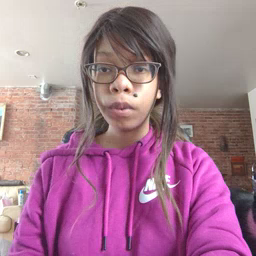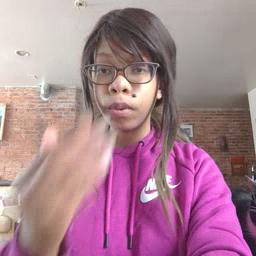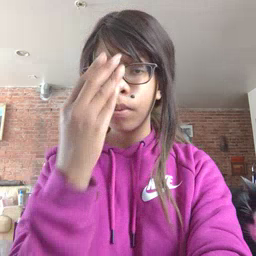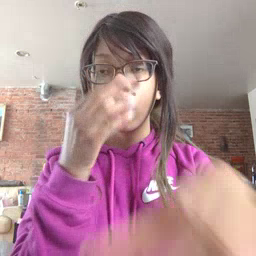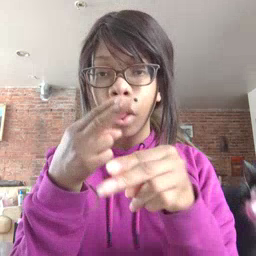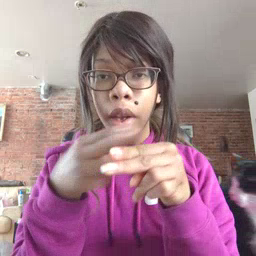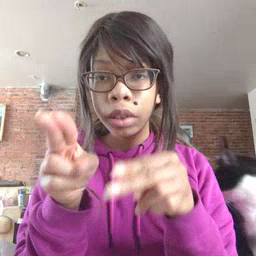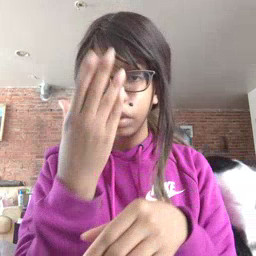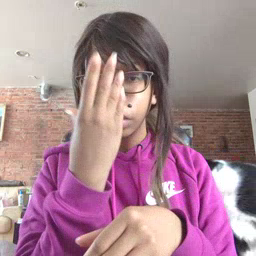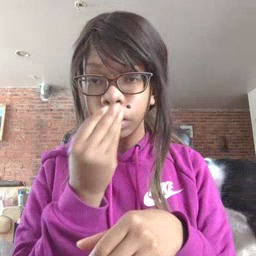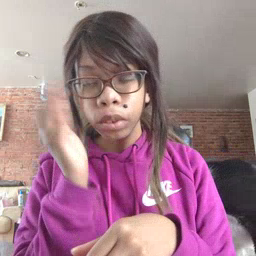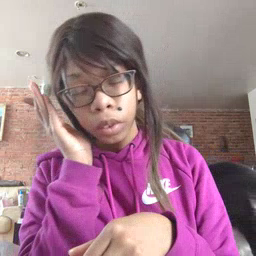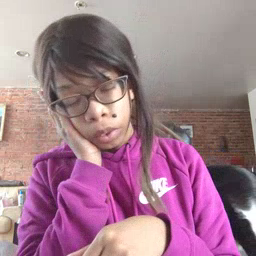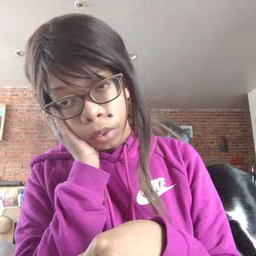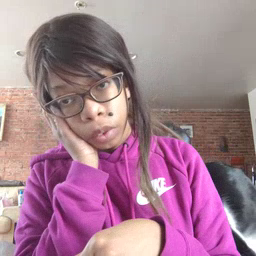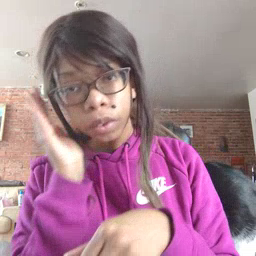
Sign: nap